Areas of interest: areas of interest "Golf Course"
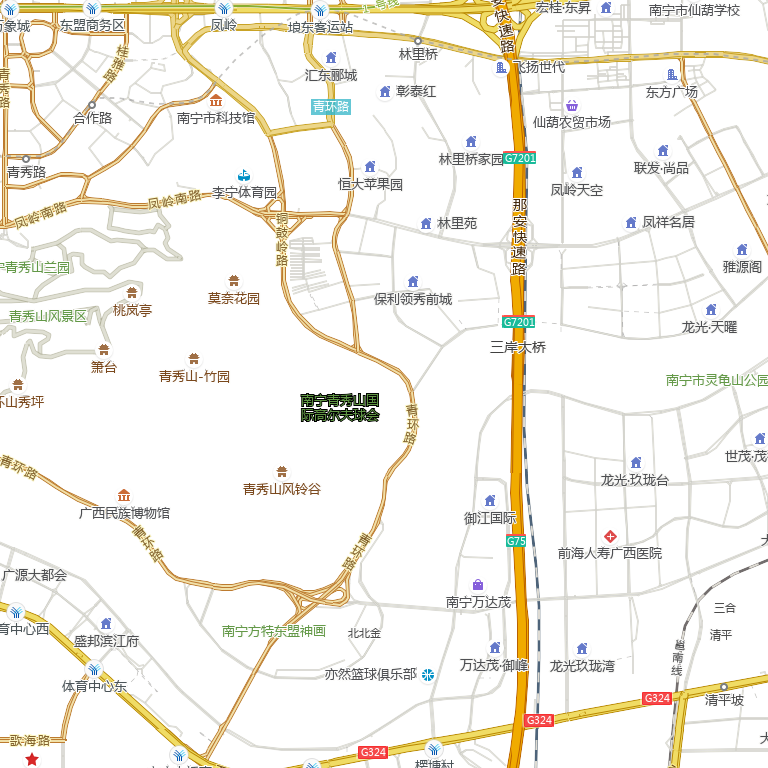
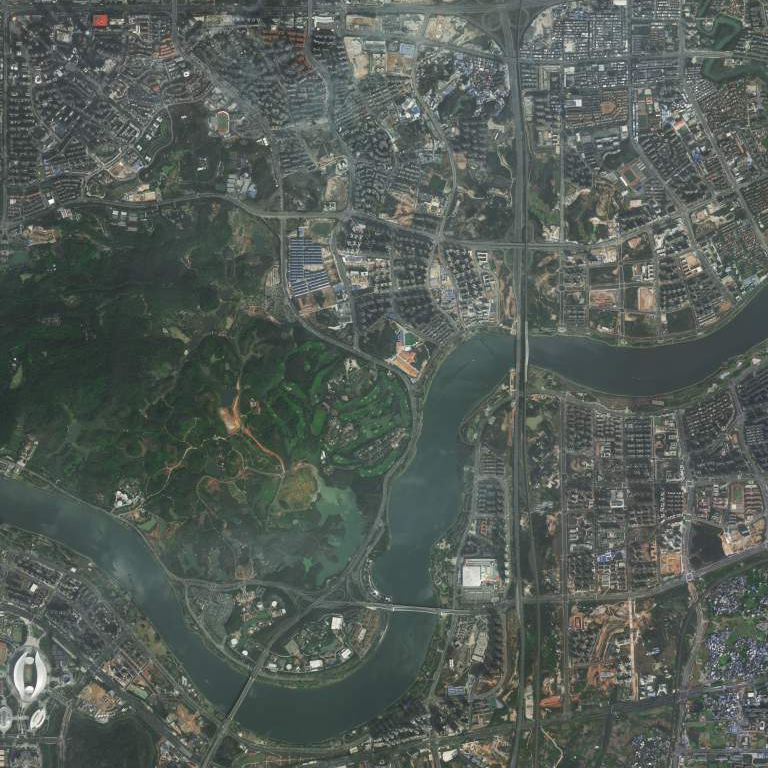